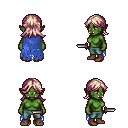
a pixel art fantasy rpg character, female body template, orc, green skin, blue tattered cape, teal pants, white blonde loose hair, brown shoes, dagger, four views (front, back, left, right), 2x2 character sprite sheet, small pixel art, hard edges, no anti-aliasing